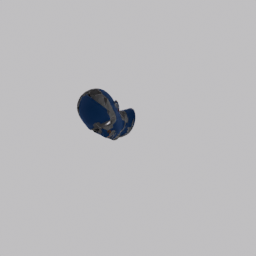
Label: people